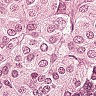
Metastatic tissue present: yes